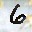
Label: 6